Field crop: tomato
Growth stage: 2
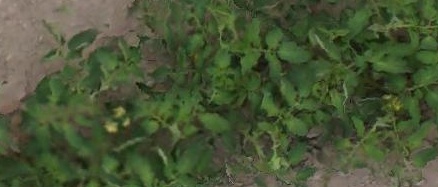
Species: tomato